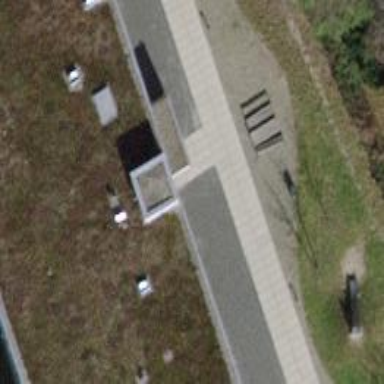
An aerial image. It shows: Footway made of paving stones.